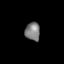
Tissue: skin
Cell type: Epithelial cells
Senescence score: 0.284
Nuclear area (px): 266
Mean DAPI intensity: 126.38